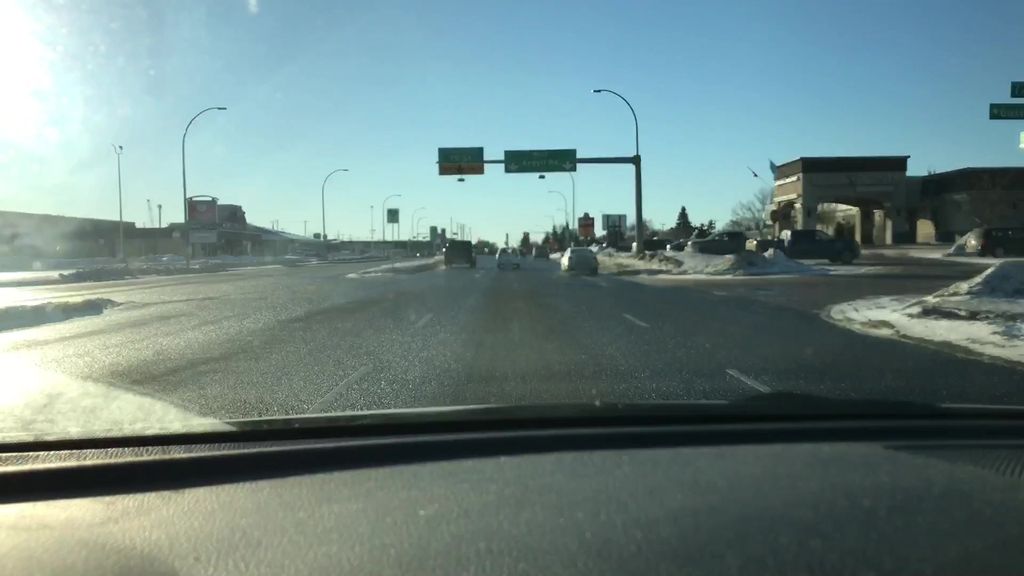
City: edmonton